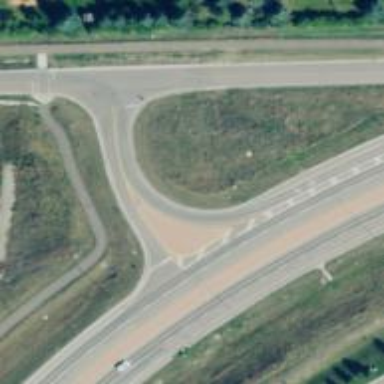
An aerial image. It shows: Trunk link highway.